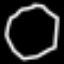
Label: octagon